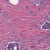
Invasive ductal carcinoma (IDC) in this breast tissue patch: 1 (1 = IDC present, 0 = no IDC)